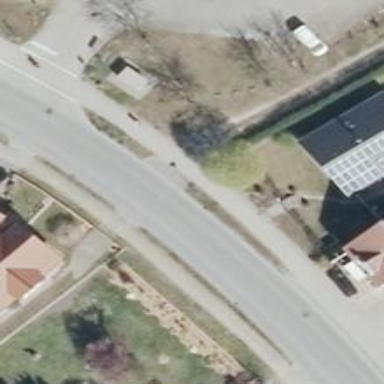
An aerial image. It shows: Secondary road with asphalt surface and sidewalk on the left.